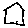
Label: house